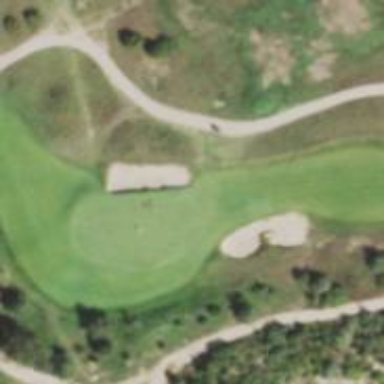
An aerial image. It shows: View of golf hole.